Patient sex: M
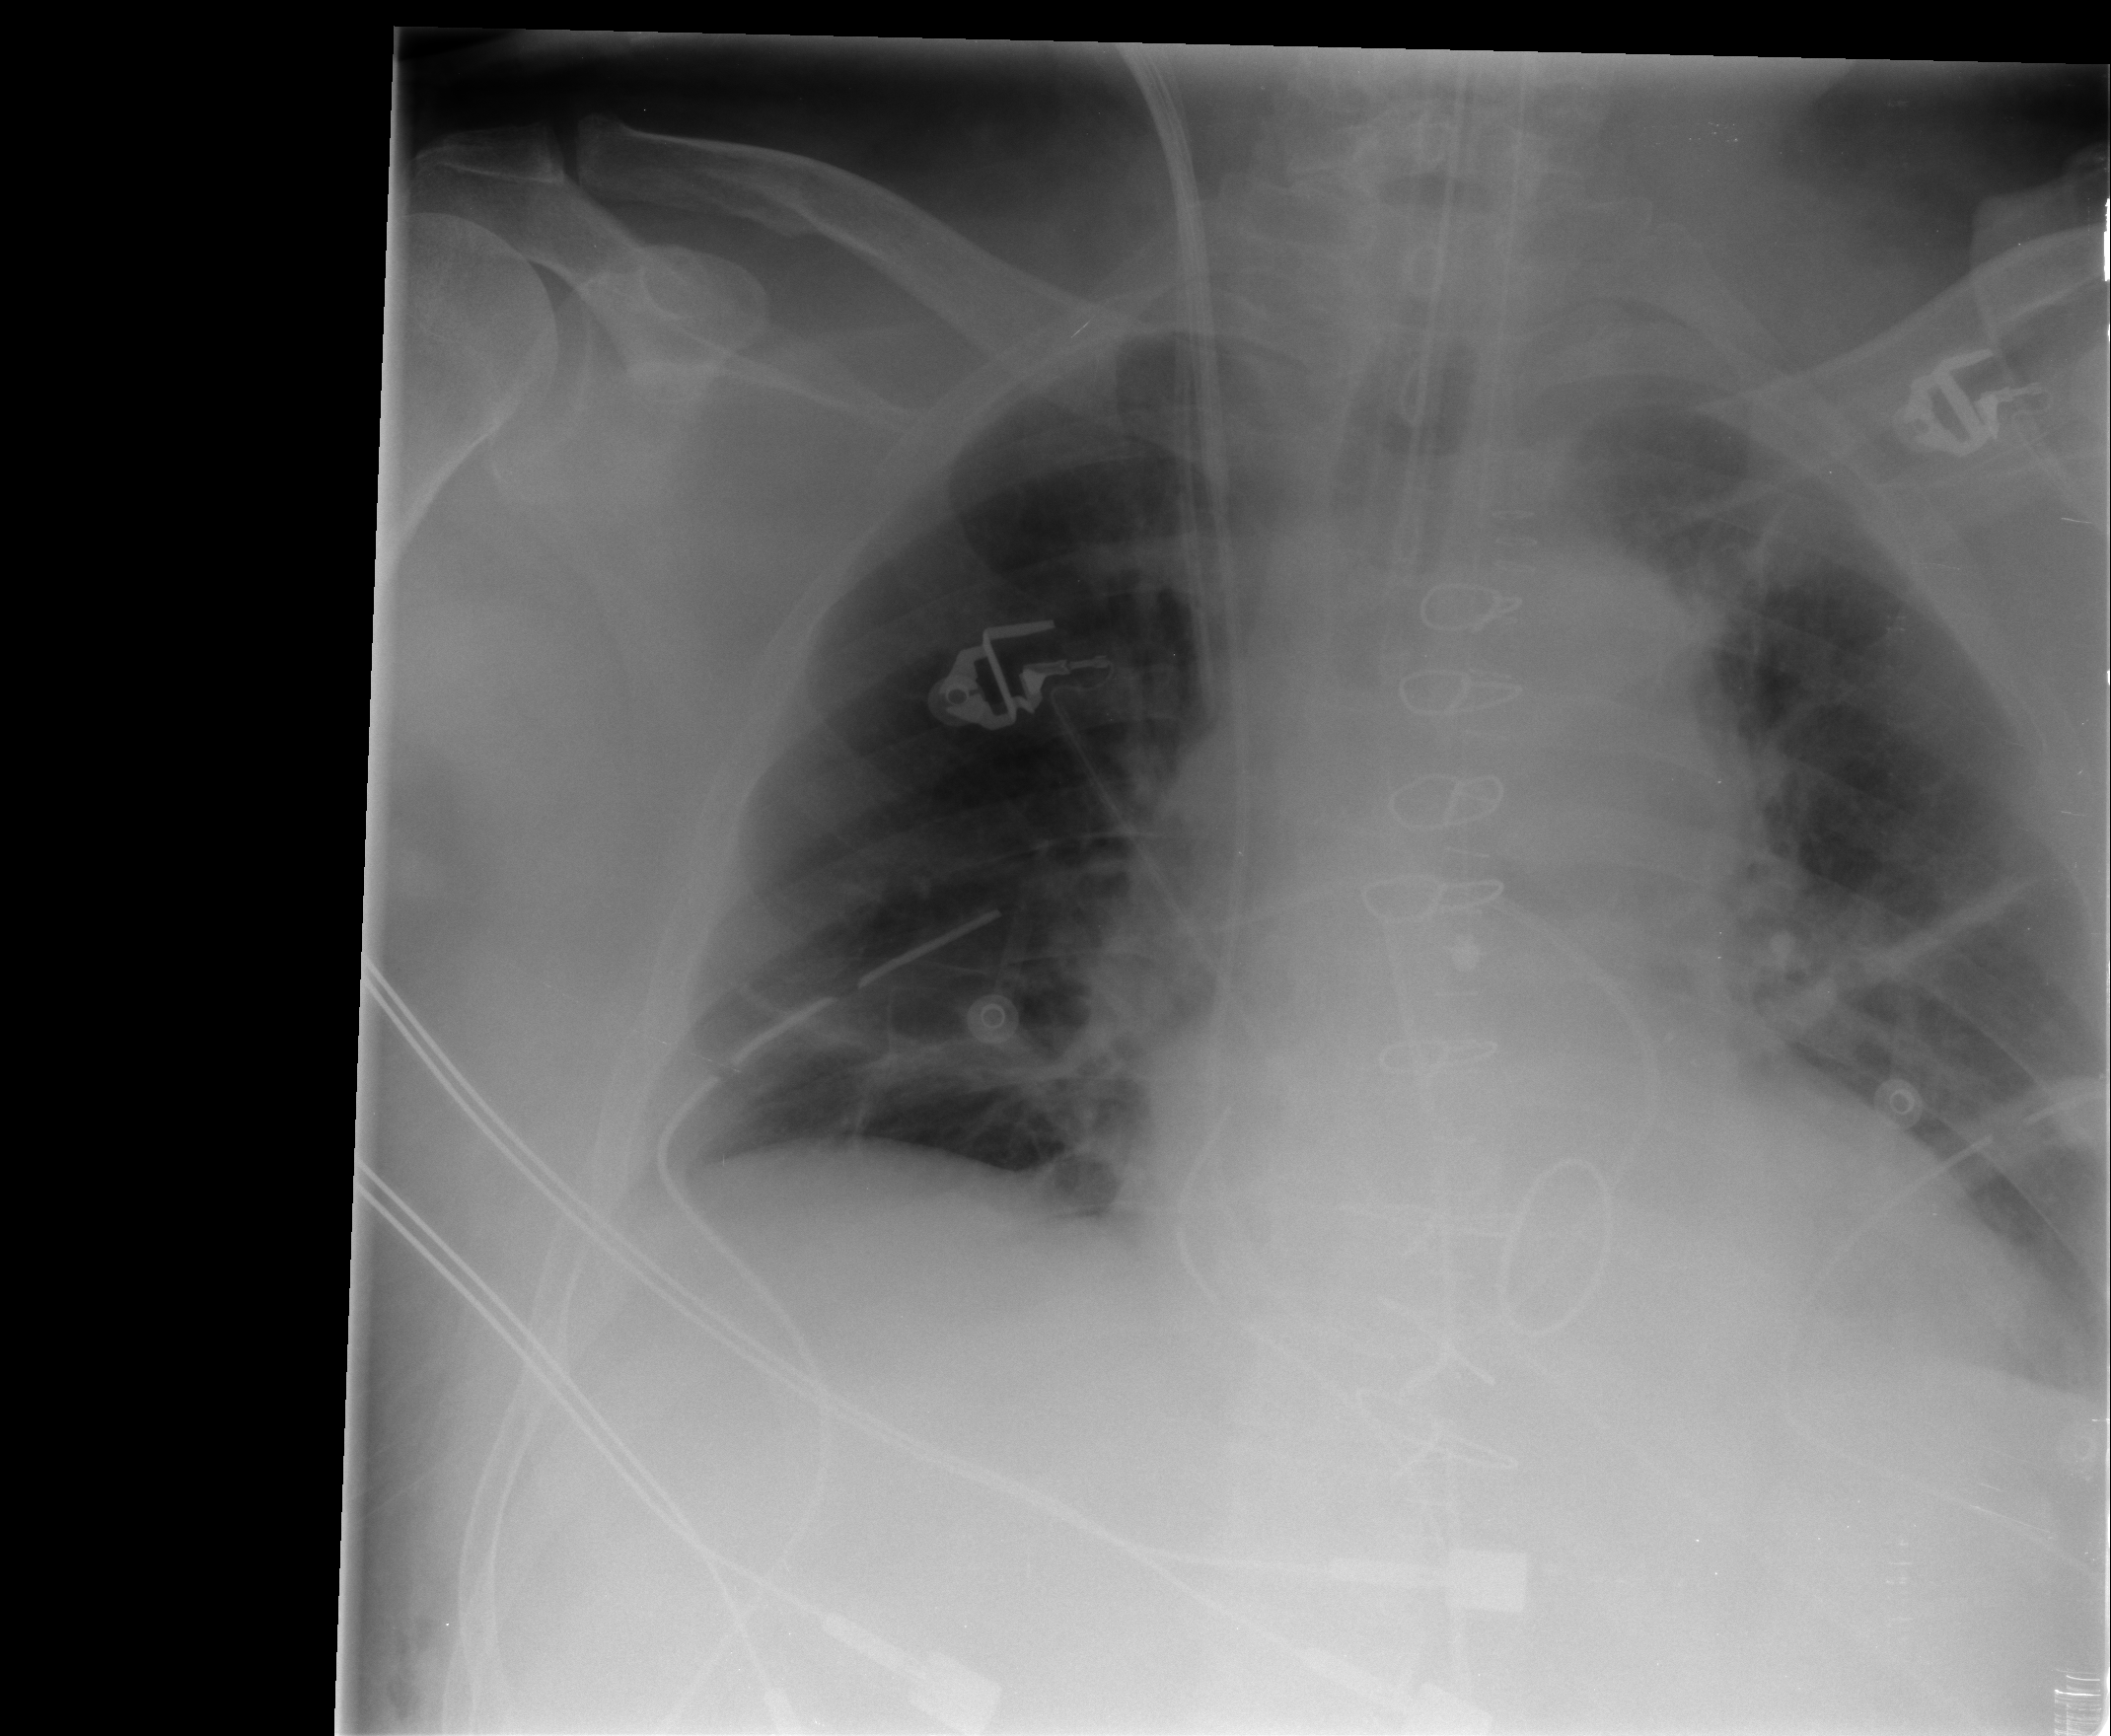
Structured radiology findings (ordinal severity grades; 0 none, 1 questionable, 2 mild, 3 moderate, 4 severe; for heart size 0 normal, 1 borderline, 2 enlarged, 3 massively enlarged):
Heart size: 1
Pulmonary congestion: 1
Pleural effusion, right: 0
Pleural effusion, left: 0
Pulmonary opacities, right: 1
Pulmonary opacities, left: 2
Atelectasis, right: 2
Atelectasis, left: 2